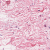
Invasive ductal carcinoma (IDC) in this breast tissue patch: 0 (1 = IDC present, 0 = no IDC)